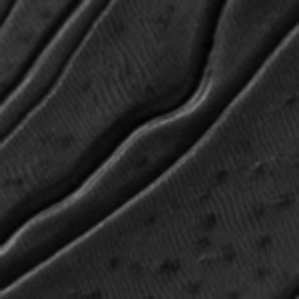
Label: frost